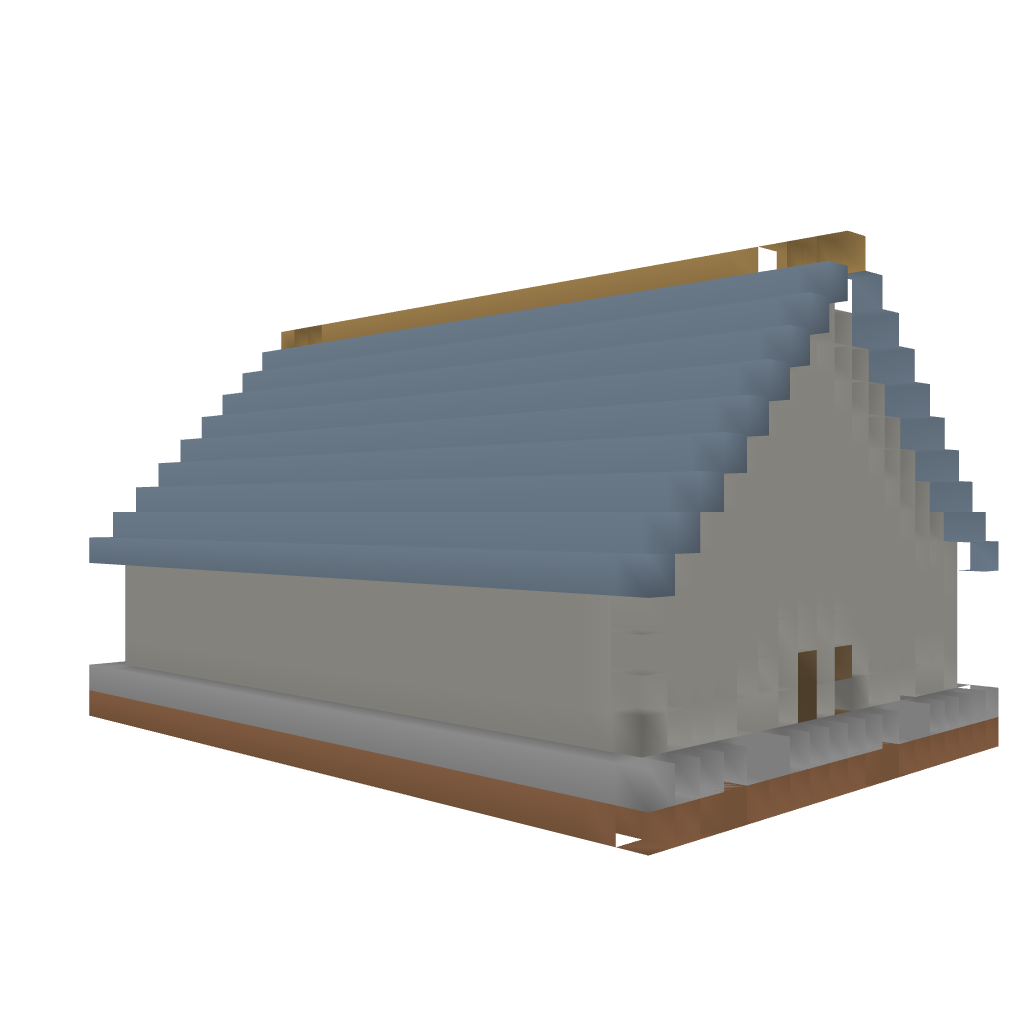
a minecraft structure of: Greenhouse